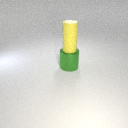
large green metal cylinder below small yellow rubber cylinder